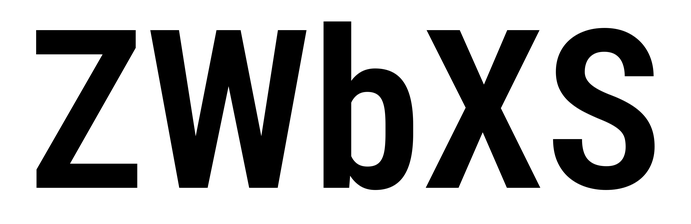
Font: Roboto_Condensed_SemiBold